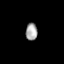
Tissue: prostate
Cell type: T cells
Senescence score: 0.7164
Nuclear area (px): 199
Mean DAPI intensity: 164.04